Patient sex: M
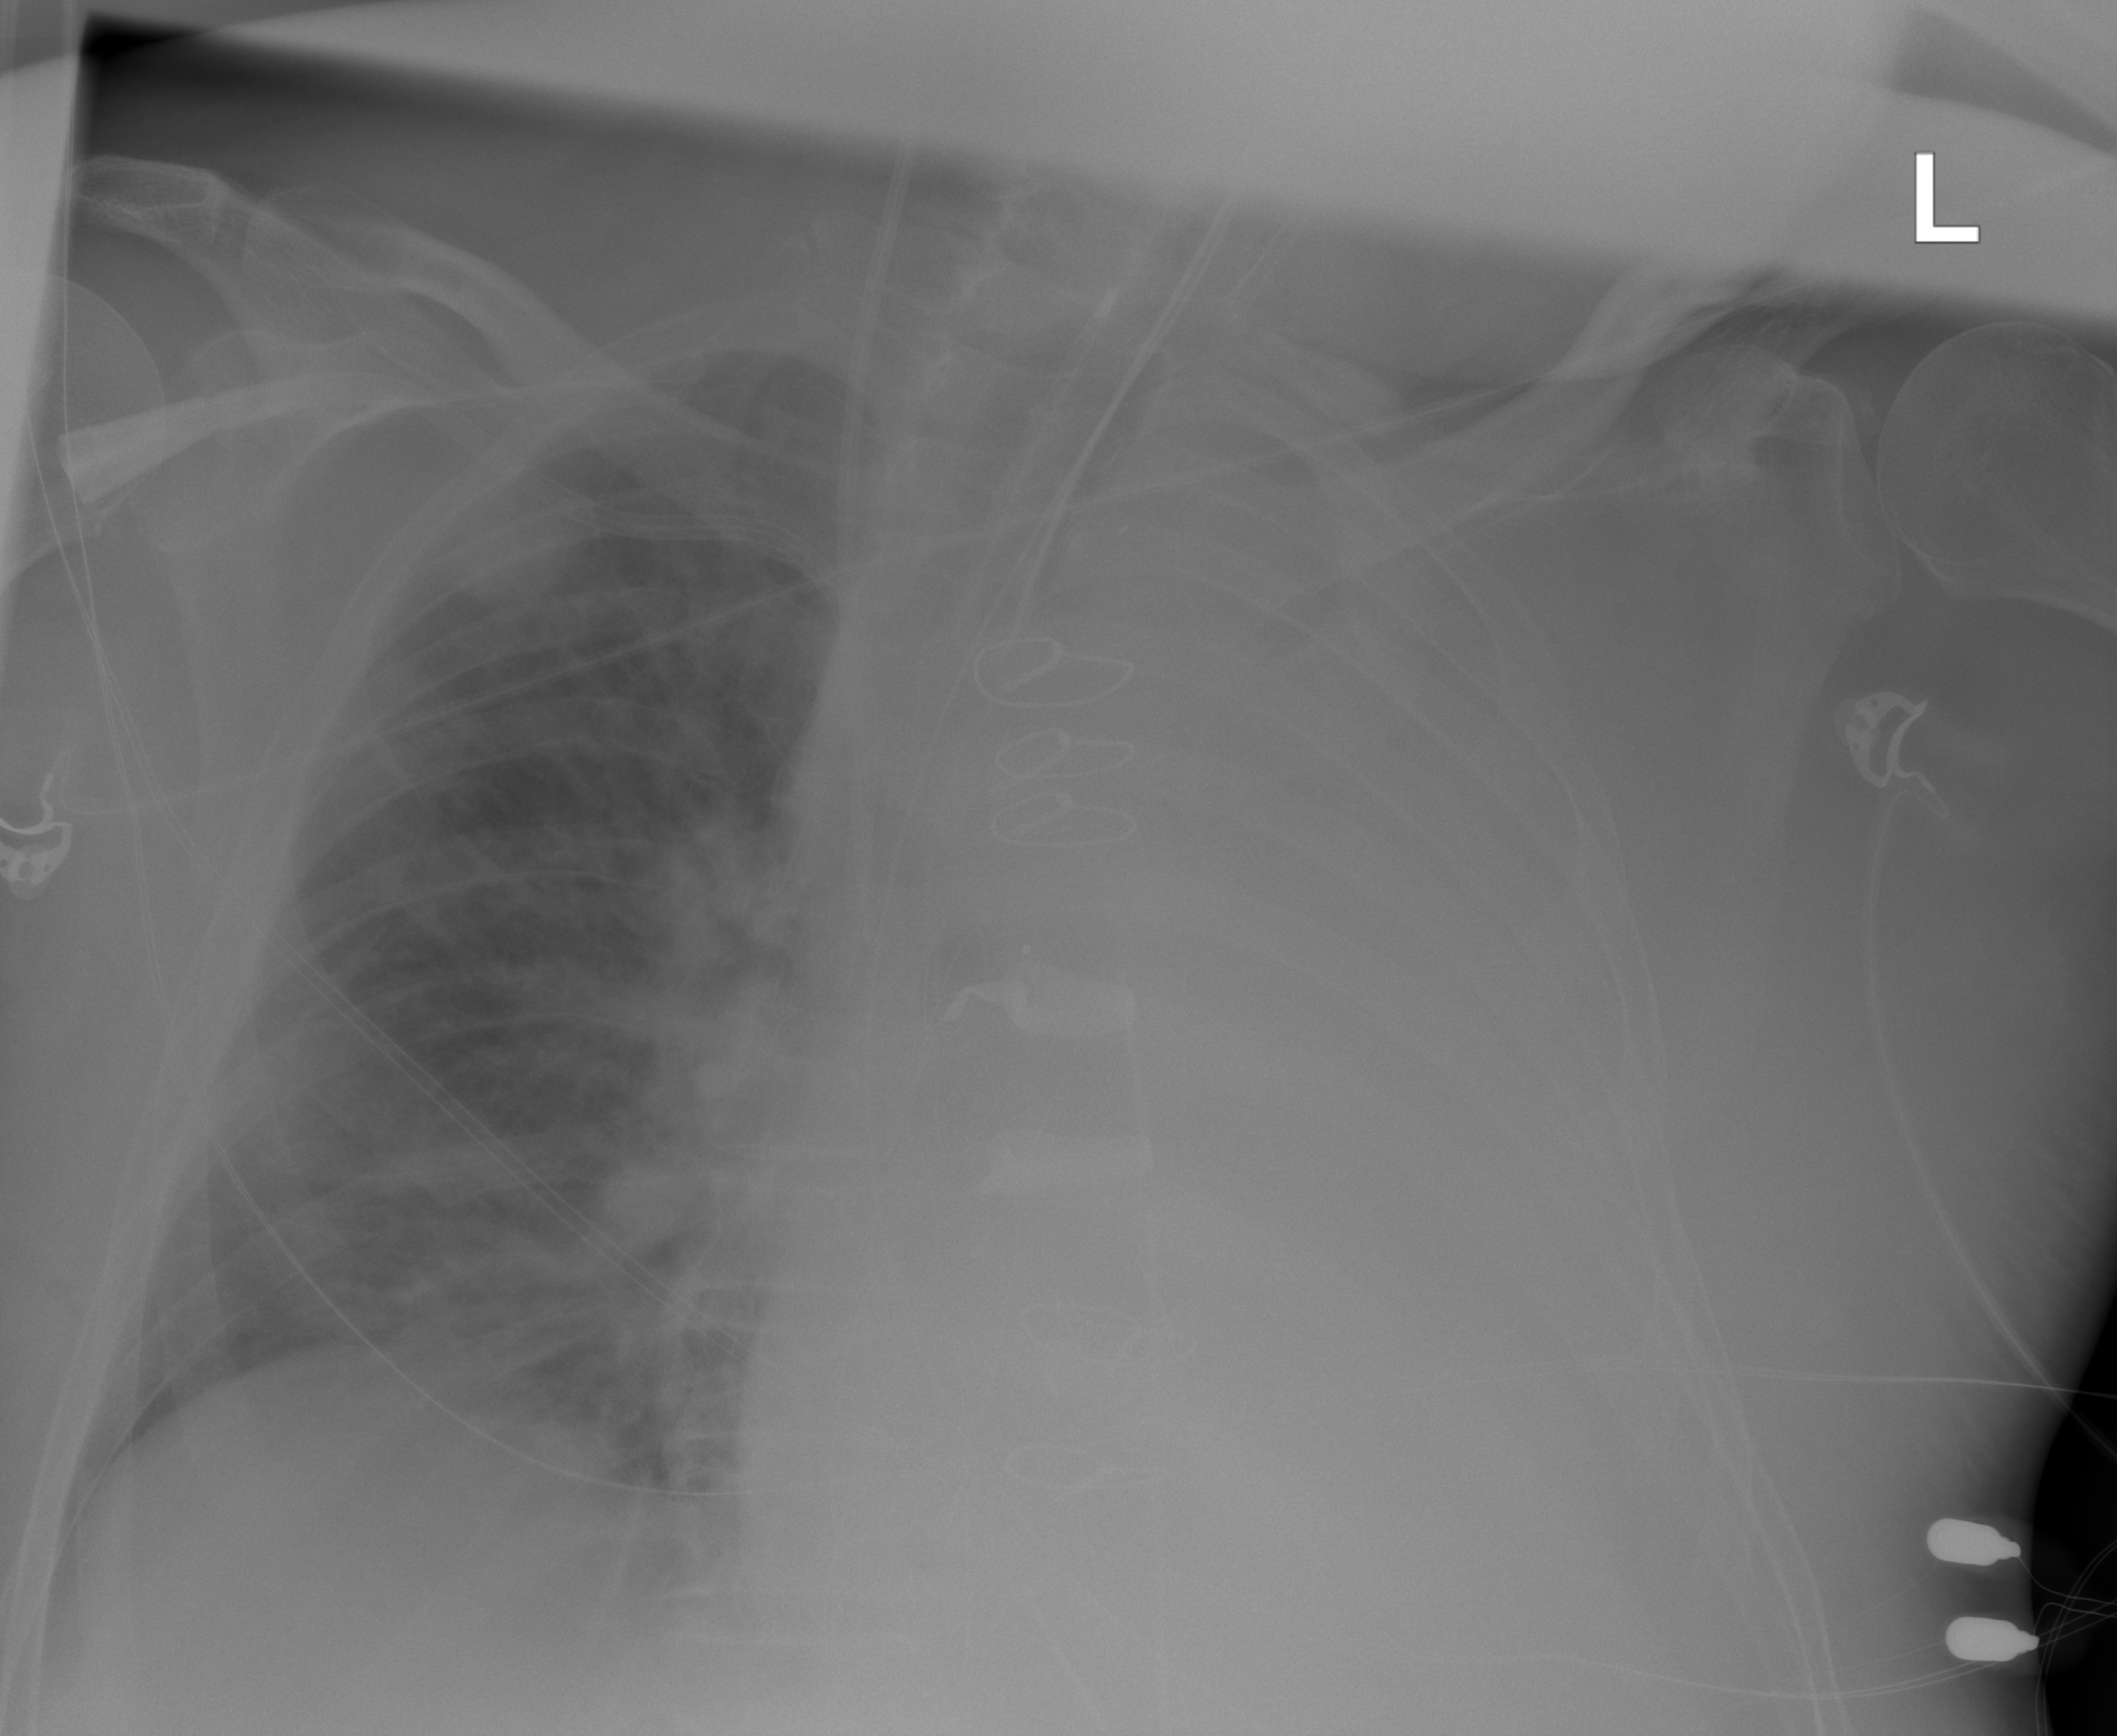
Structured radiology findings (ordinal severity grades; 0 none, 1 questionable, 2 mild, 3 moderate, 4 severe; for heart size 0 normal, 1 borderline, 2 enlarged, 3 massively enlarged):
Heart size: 2
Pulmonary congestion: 2
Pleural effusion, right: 0
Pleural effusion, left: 3
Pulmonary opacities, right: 0
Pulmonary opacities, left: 0
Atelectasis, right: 2
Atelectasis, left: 4